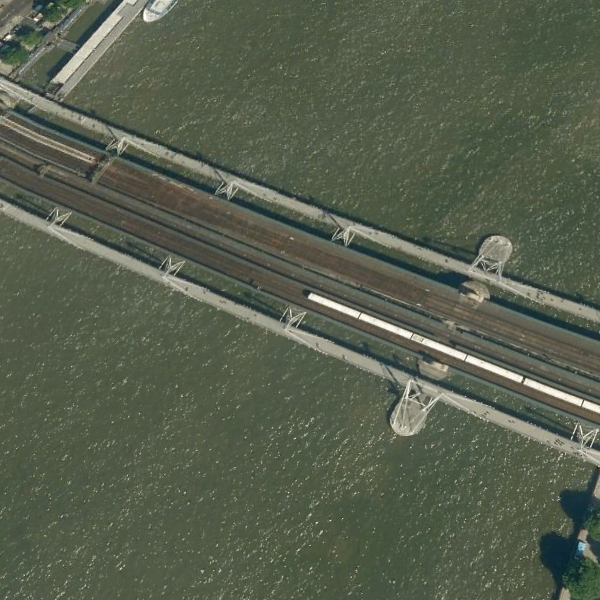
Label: Bridge